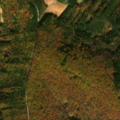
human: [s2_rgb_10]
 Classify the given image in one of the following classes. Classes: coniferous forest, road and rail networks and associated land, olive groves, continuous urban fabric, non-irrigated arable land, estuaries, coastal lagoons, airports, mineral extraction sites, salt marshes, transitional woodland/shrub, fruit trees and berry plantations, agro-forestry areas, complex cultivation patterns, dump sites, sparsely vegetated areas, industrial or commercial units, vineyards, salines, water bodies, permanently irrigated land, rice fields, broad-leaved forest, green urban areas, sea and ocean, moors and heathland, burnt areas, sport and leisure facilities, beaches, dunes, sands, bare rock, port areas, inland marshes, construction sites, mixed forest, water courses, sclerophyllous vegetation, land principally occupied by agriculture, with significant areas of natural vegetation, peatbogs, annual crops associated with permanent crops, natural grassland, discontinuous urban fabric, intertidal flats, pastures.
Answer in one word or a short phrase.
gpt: non-irrigated arable land, broad-leaved forest, mixed forest